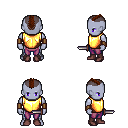
a pixel art fantasy rpg character, male body template, dark elf, purple skin, gold chest armor, magenta pants, brown short mohawk hairstyle, leather bracers, maroon shoes, dagger, four views (front, back, left, right), 2x2 character sprite sheet, small pixel art, hard edges, no anti-aliasing